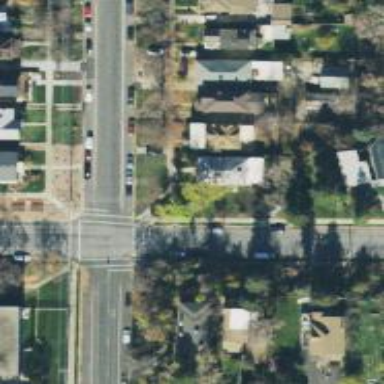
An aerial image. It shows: Asphalt footway with uncontrolled pedestrian crossing marked with lines.